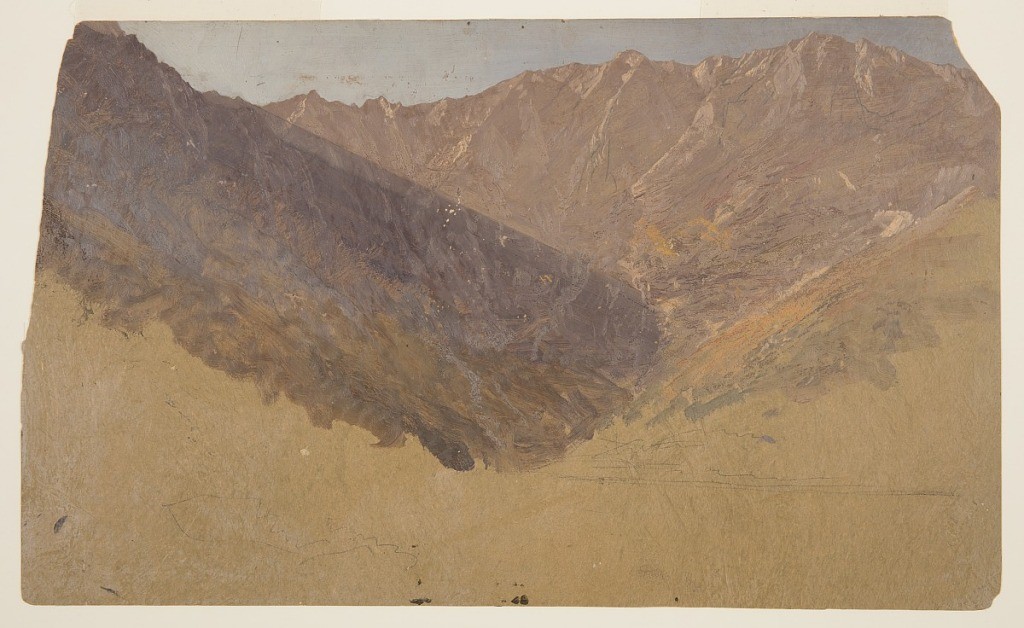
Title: The Great Basin, Mt. Katahdin, Maine
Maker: Frederic Edwin Church, American, 1826–1900
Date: probably 1877
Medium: Oil and graphite on paperboard
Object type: Drawing
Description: Landscape sketch showing a view of Mt. Katahdin's Great Basin from the eastern shore of Chimney Pond in Maine. The upper portion of the composition is completed in oil paint while the lower portion is loosely sketched in graphite--including the surface of the pond and nearby rocks or vegetation in the foreground. Beyond the pond in the middle distance, the walls of the Basin begin to steeply ascend at left and right. A dark shadow falls from the ridgeline at left, indicating the sun's position in the southwestern sky, showing that this work was likely completed in the late afternoon. Finally, in the background, the dramatic and rugged eastern face of Katahdin rises high into the sky, creating a high, serrated horizon. Blue sky is visible above--brighter at left and darker at right.